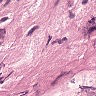
Metastatic tissue present: no